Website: lowes
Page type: review-order
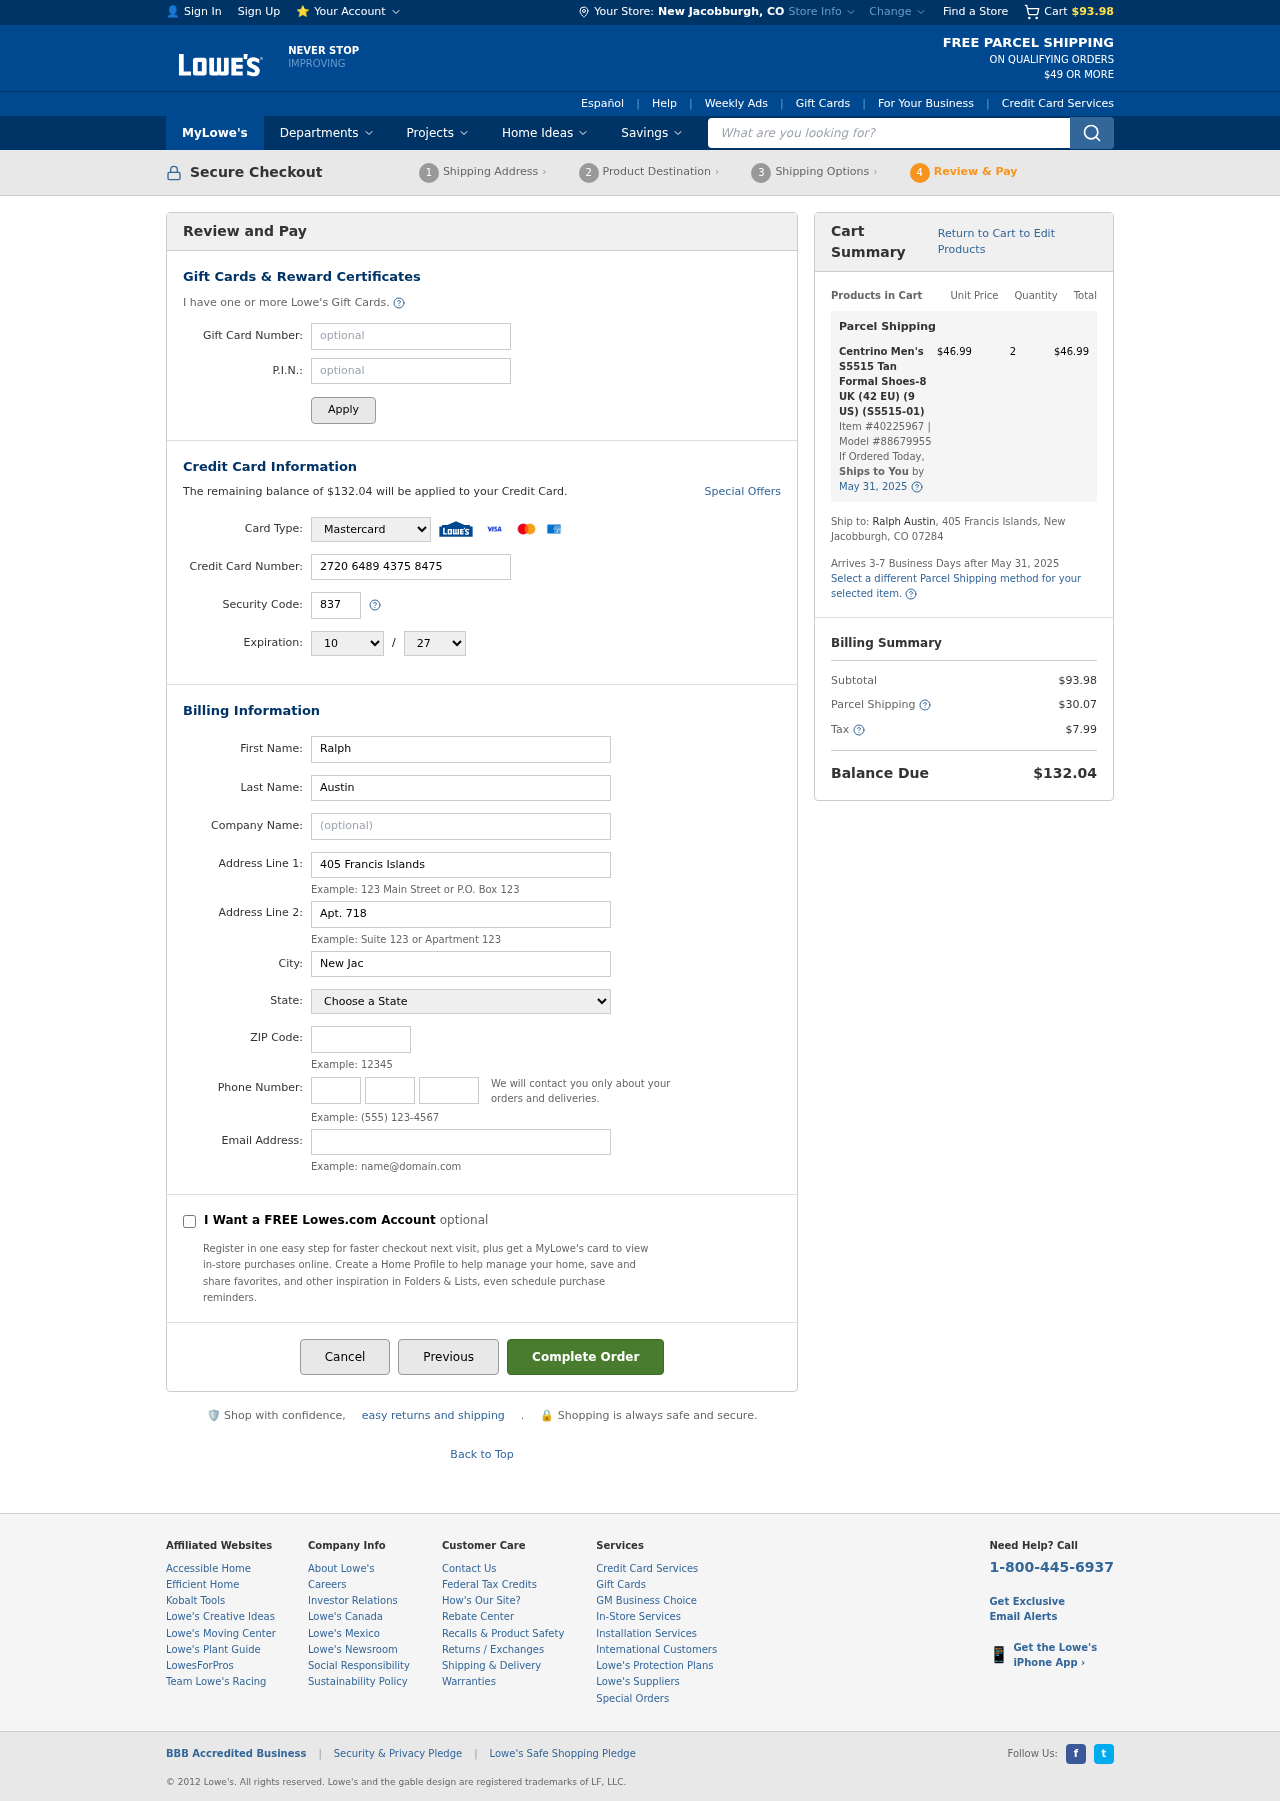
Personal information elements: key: PII_CARD_CVV
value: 837
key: PII_CARD_EXPIRY_MONTH
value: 10
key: PII_CARD_EXPIRY_YEAR
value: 27
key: PII_CARD_NUMBER
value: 2720 6489 4375 8475
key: PII_CARD_TYPE
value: Mastercard
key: PII_CITY
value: New Jacobburgh
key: PII_CITY_STATE
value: New Jacobburgh, CO
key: PII_EMAIL
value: raustin@hotmail.com
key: PII_FIRSTNAME
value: Ralph
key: PII_LASTNAME
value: Austin
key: PII_PHONE_AREA
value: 758
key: PII_PHONE_PREFIX
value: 880
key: PII_PHONE_SUFFIX
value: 9802
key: PII_POSTCODE
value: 07284
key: PII_STATE
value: Colorado
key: PII_STREET
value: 405 Francis Islands
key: PII_STREET2
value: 405 Francis Islands
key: PII_STREET2
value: Apt. 718
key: PII_FULLNAME2
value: Ralph Austin
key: PII_CITY_STATE_ZIP2
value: New Jacobburgh, CO 07284
Product elements: key: PRODUCT1_NAME
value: Centrino Men's S5515 Tan Formal Shoes-8 UK (42 EU) (9 US) (S5515-01)
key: PRODUCT1_PRICE
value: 46.99
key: PRODUCT1_QUANTITY
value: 2
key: PRODUCT1_ITEM_NUMBER
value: Item #40225967
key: PRODUCT1_MODEL_NUMBER
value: Model #88679955
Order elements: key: ORDER_SUBTOTAL
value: $93.98
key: ORDER_BALANCE_DUE
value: $132.04
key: ORDER_SHIPPING_DATE
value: May 31, 2025
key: ORDER_ITEM_TOTAL
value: $46.99
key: ORDER_SHIPPING_DATE2
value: May 31, 2025
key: ORDER_SHIPPING_COST
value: $30.07
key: ORDER_TAX
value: $7.99
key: ORDER_TOTAL
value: $132.04
Search elements: key: HEADER_SEARCH
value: What are you looking for?